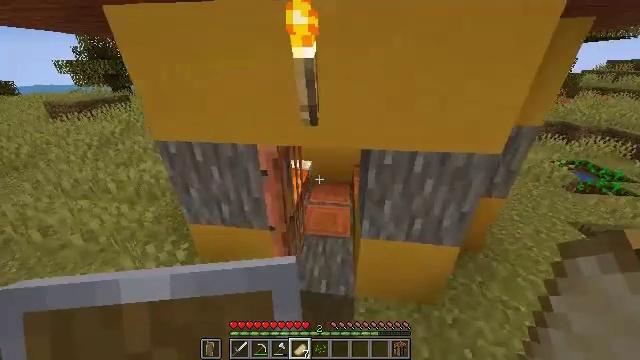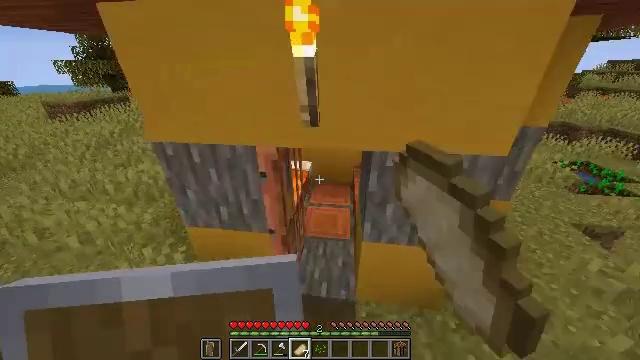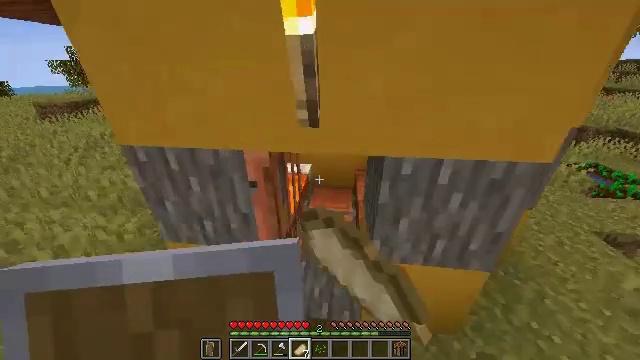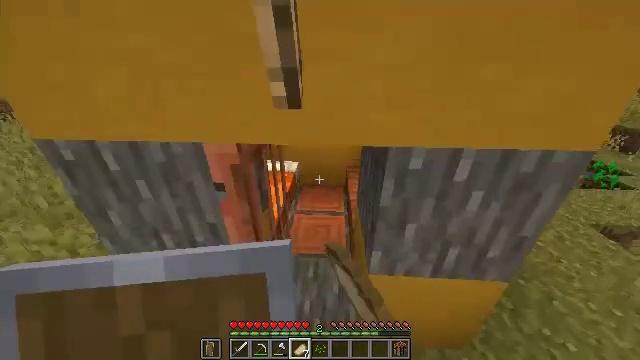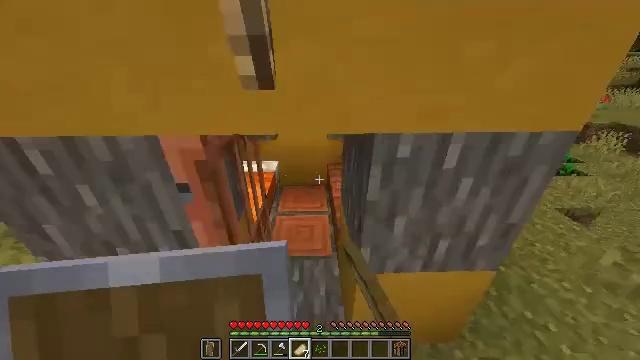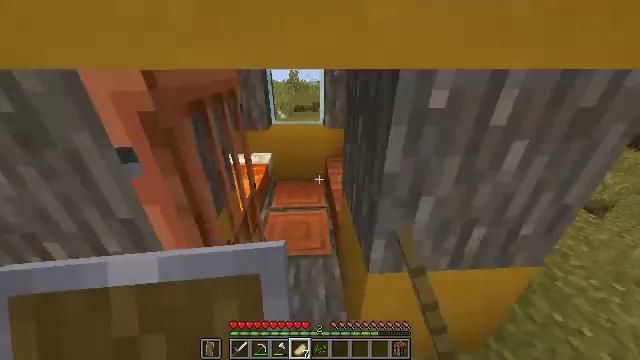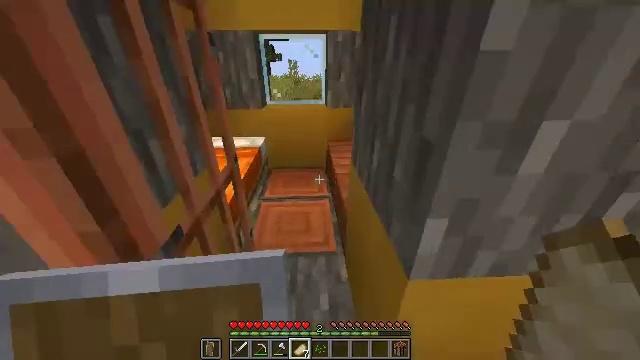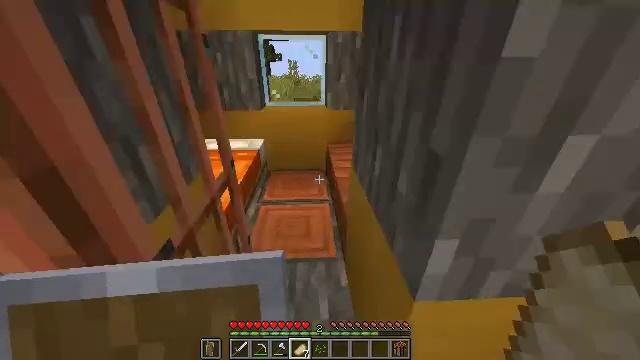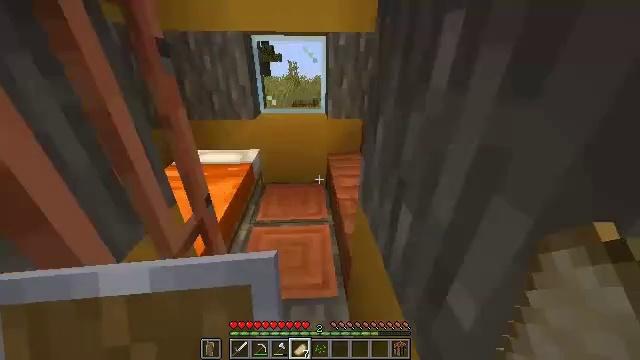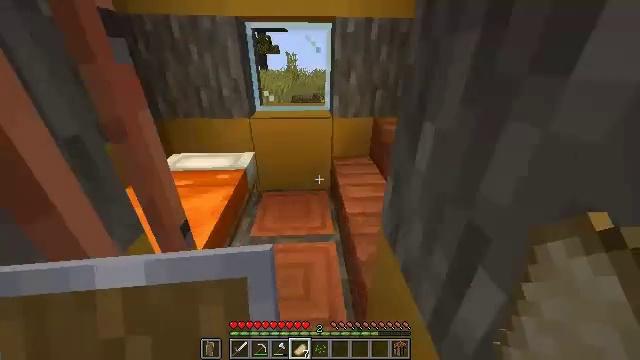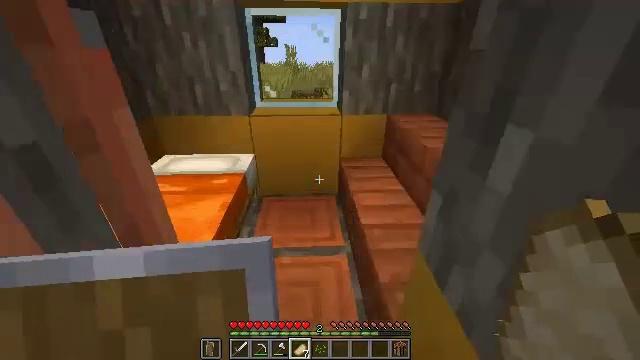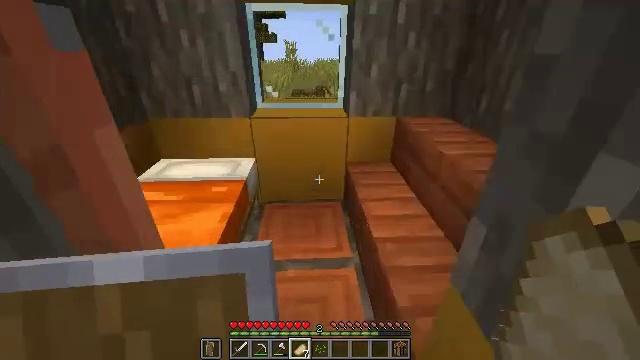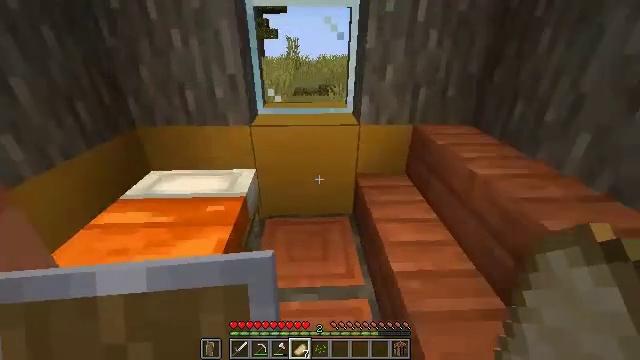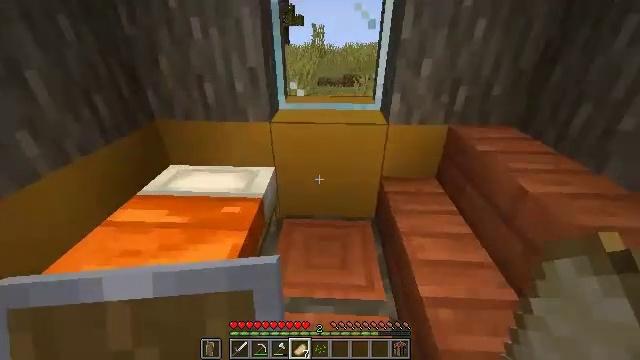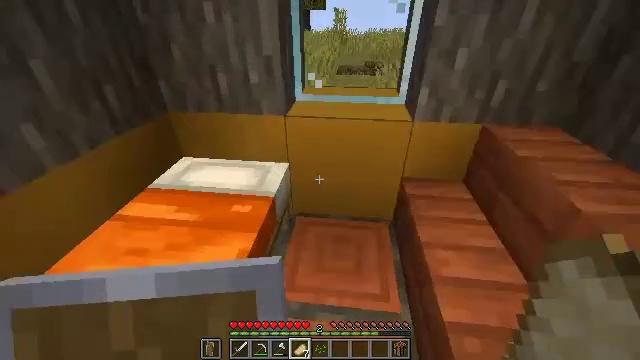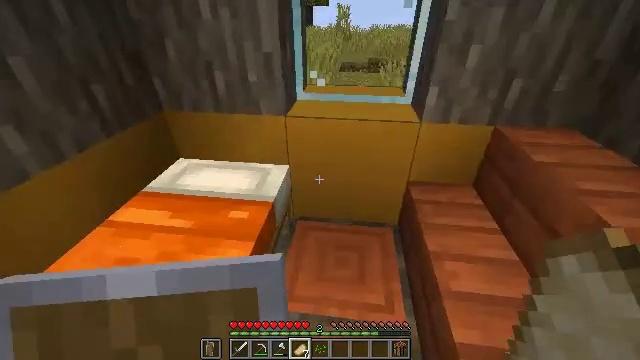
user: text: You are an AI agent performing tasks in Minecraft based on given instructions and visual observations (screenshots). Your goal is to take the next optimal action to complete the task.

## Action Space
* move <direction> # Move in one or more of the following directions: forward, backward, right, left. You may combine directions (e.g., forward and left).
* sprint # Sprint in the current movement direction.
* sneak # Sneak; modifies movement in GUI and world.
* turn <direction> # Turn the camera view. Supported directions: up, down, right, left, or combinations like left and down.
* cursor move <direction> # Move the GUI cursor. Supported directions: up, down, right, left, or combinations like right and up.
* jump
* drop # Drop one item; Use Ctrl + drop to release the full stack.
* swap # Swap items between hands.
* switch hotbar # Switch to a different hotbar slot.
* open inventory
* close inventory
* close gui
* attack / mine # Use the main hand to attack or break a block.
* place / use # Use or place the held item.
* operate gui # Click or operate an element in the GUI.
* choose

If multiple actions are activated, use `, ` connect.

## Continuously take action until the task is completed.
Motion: motion action
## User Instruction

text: Break the bookshelf for books.
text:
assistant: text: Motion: move forward, use / place
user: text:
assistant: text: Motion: move forward, use / place
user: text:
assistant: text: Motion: move forward, turn right
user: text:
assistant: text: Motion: move forward, turn right
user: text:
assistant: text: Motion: move forward, turn right
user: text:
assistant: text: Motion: move forward and move right
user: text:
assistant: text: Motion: move forward and move right
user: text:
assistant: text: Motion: move forward
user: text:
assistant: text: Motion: move forward and move left
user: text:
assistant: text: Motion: move forward and move left
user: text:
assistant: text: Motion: move forward and move left
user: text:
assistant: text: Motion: move forward and move left
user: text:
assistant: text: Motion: move forward, turn left and down
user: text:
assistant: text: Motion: turn left and down
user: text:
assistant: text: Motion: no_op
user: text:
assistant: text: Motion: no_op
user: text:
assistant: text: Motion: turn right
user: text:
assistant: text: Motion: turn right
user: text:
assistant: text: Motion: move back, turn right and up
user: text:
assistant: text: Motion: move back, turn right and up
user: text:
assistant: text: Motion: move back and move right, turn right and up
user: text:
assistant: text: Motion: move back and move right, turn right and up
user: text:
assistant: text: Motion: move right, turn right and up
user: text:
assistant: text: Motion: move right, turn right and up
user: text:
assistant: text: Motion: move forward and move right
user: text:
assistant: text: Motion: move forward and move right
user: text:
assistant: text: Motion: move forward and move right
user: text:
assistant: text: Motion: move forward and move right
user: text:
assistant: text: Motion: move forward and move right
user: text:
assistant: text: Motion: move forward